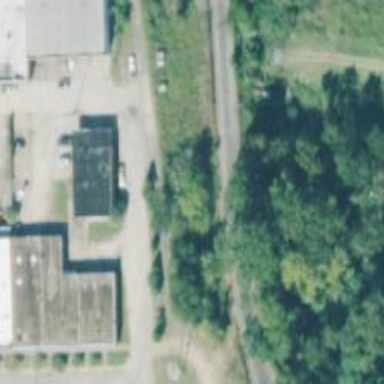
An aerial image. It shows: Abandoned railway yard.